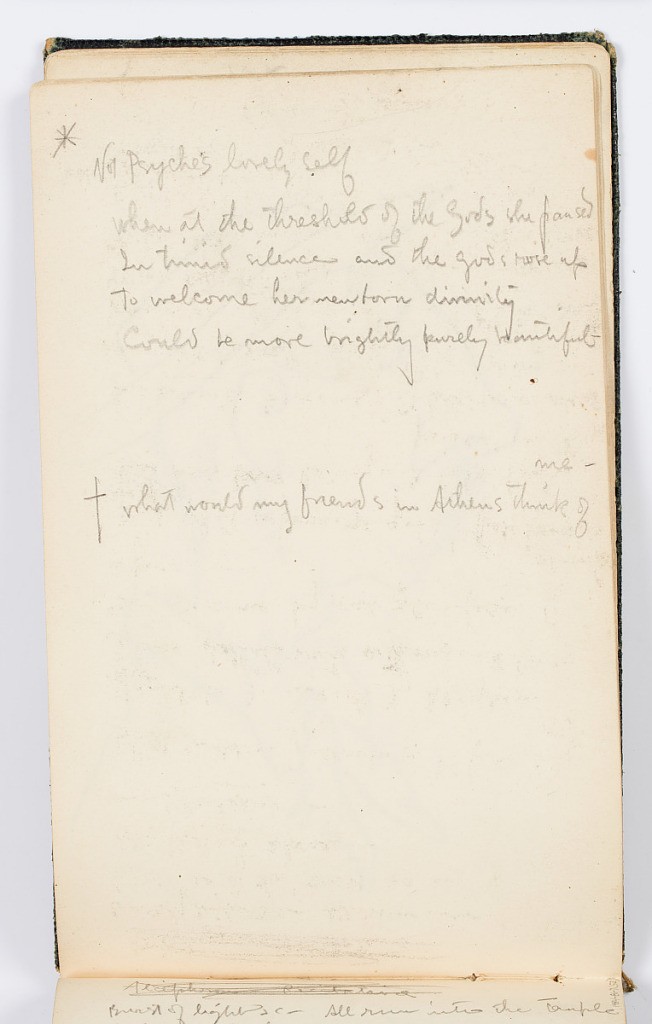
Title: Sketchbook Page: Psyche's Lovely Self
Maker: Kenyon Cox, American, 1856–1919
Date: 1883
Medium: Graphite on paper
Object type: Sketchbook folio
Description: Recto: Verse beginning: Not Psyche's lovely self [?]
Verso: Caricature of a man in a hat in profile, facing left.